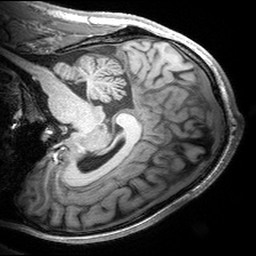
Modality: T1w
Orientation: sagittal
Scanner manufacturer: siemens
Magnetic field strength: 3 T
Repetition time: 2.53 s
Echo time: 0.00299 s